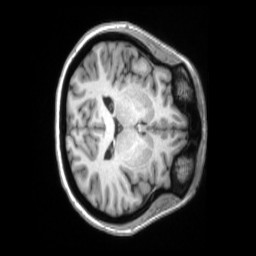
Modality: T1w
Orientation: axial
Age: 51
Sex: female
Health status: ill
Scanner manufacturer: siemens
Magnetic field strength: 3 T
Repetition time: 2.2 s
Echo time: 0.00157 s